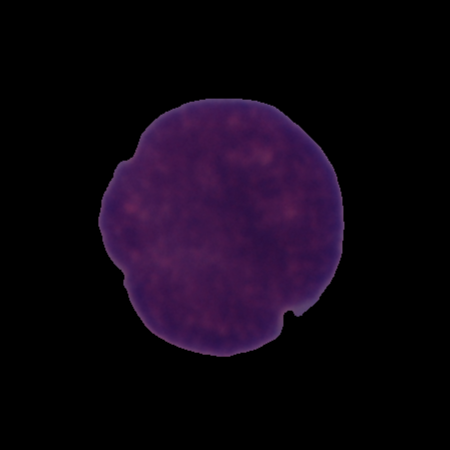
Label: cancer